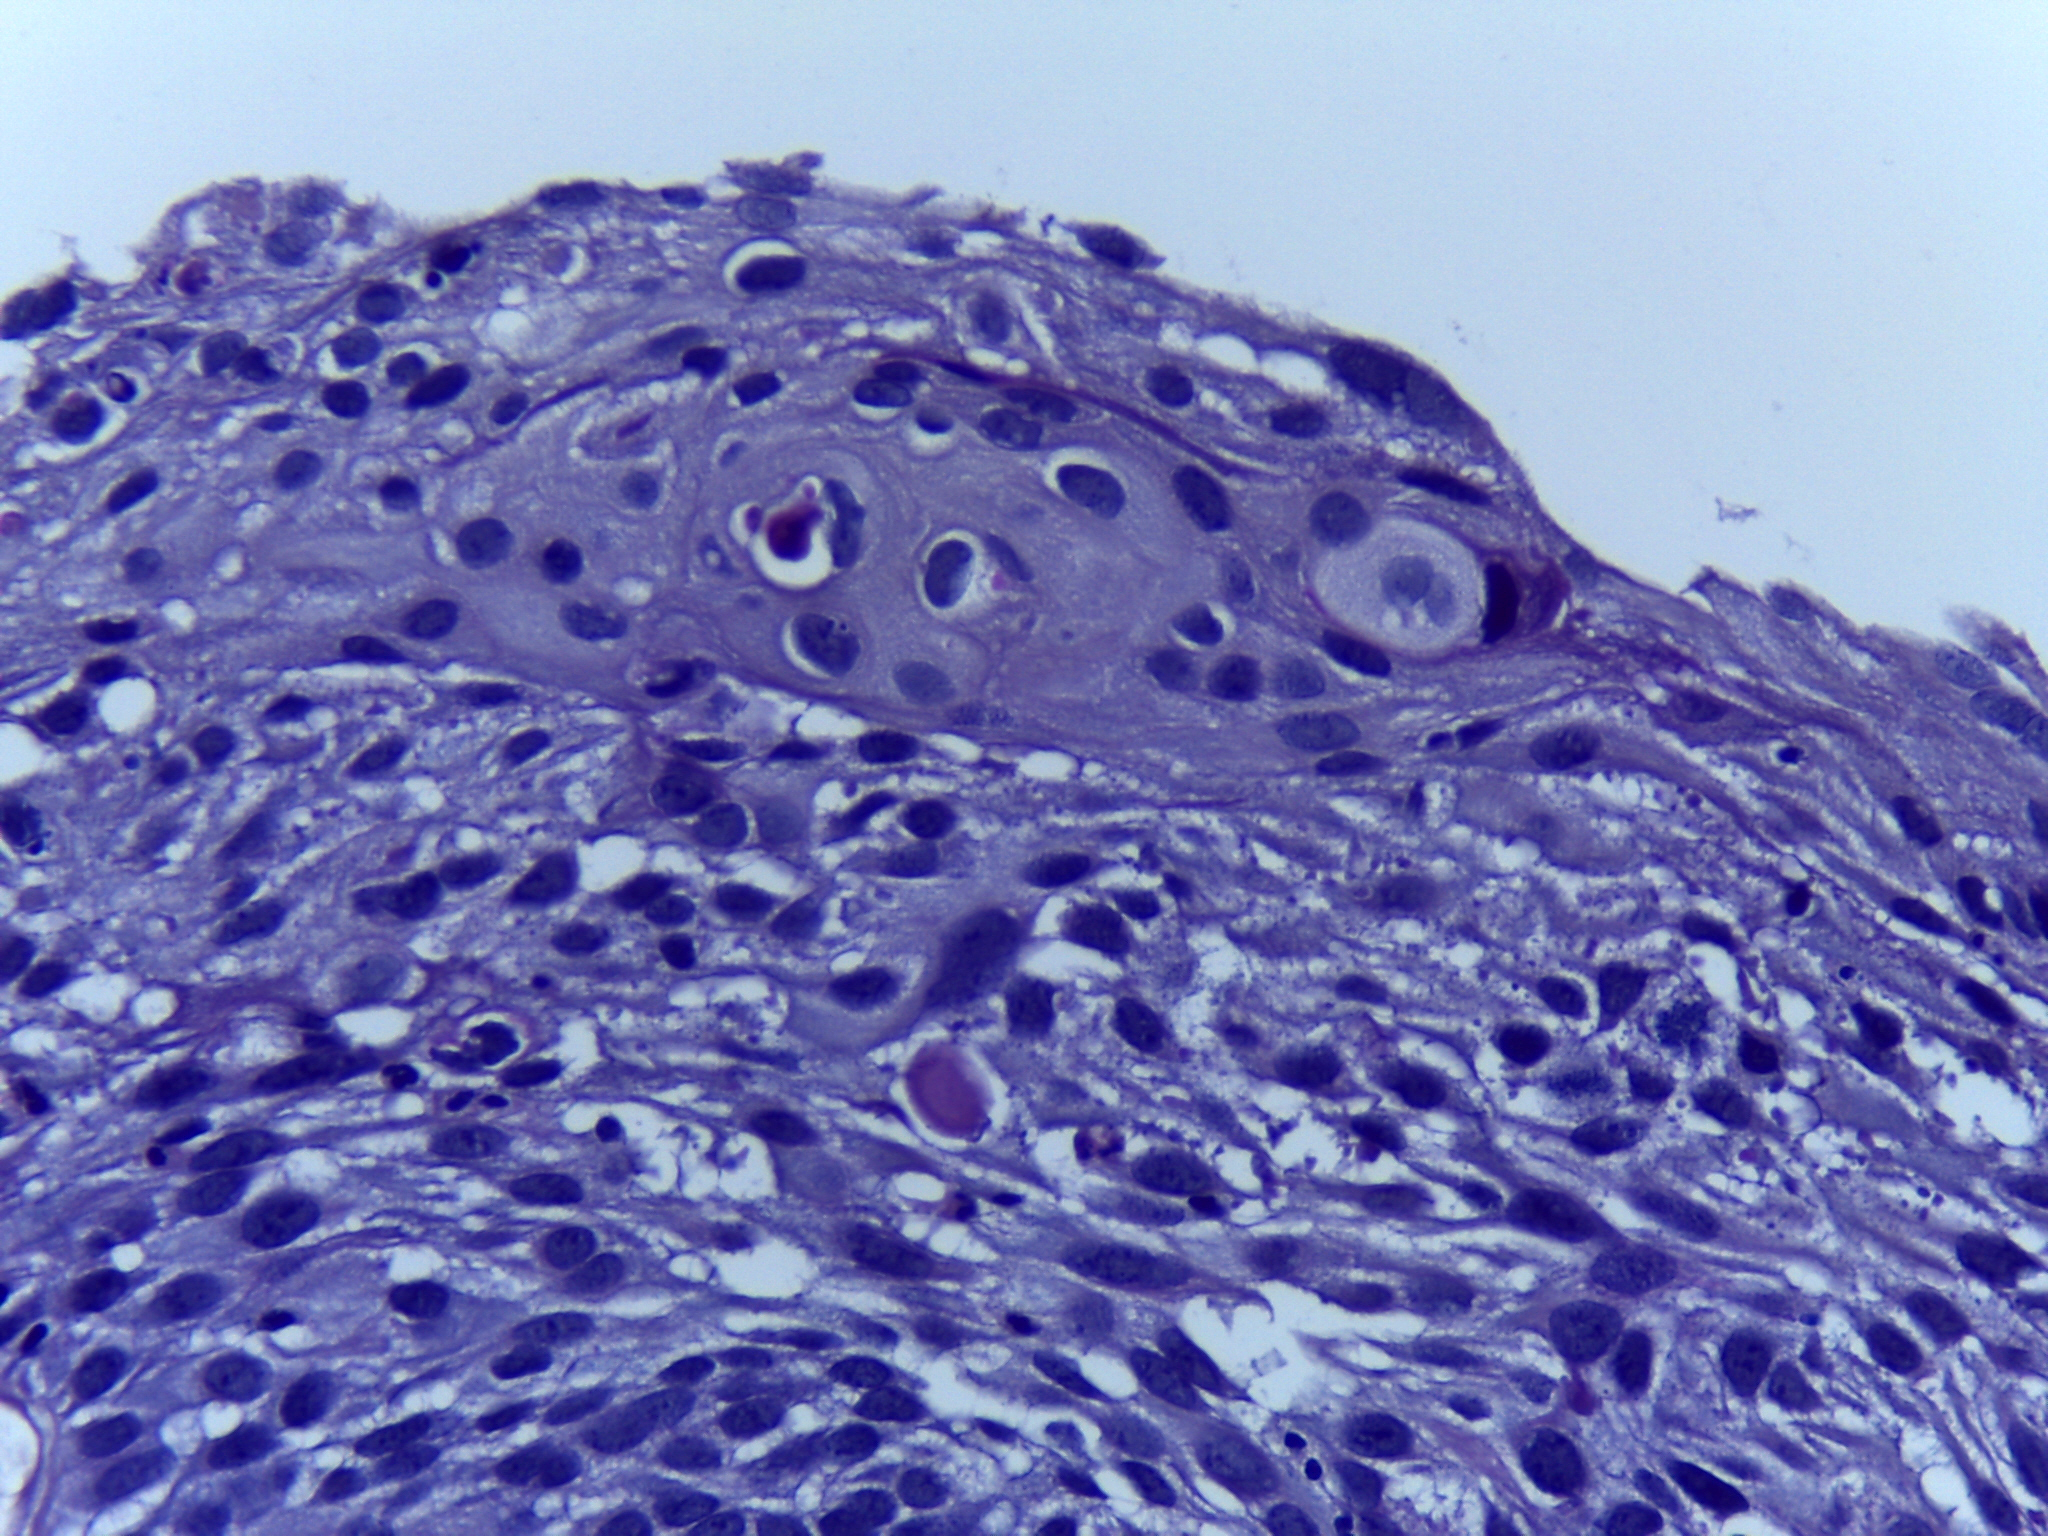
Diagnosis: OSCC